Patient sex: F
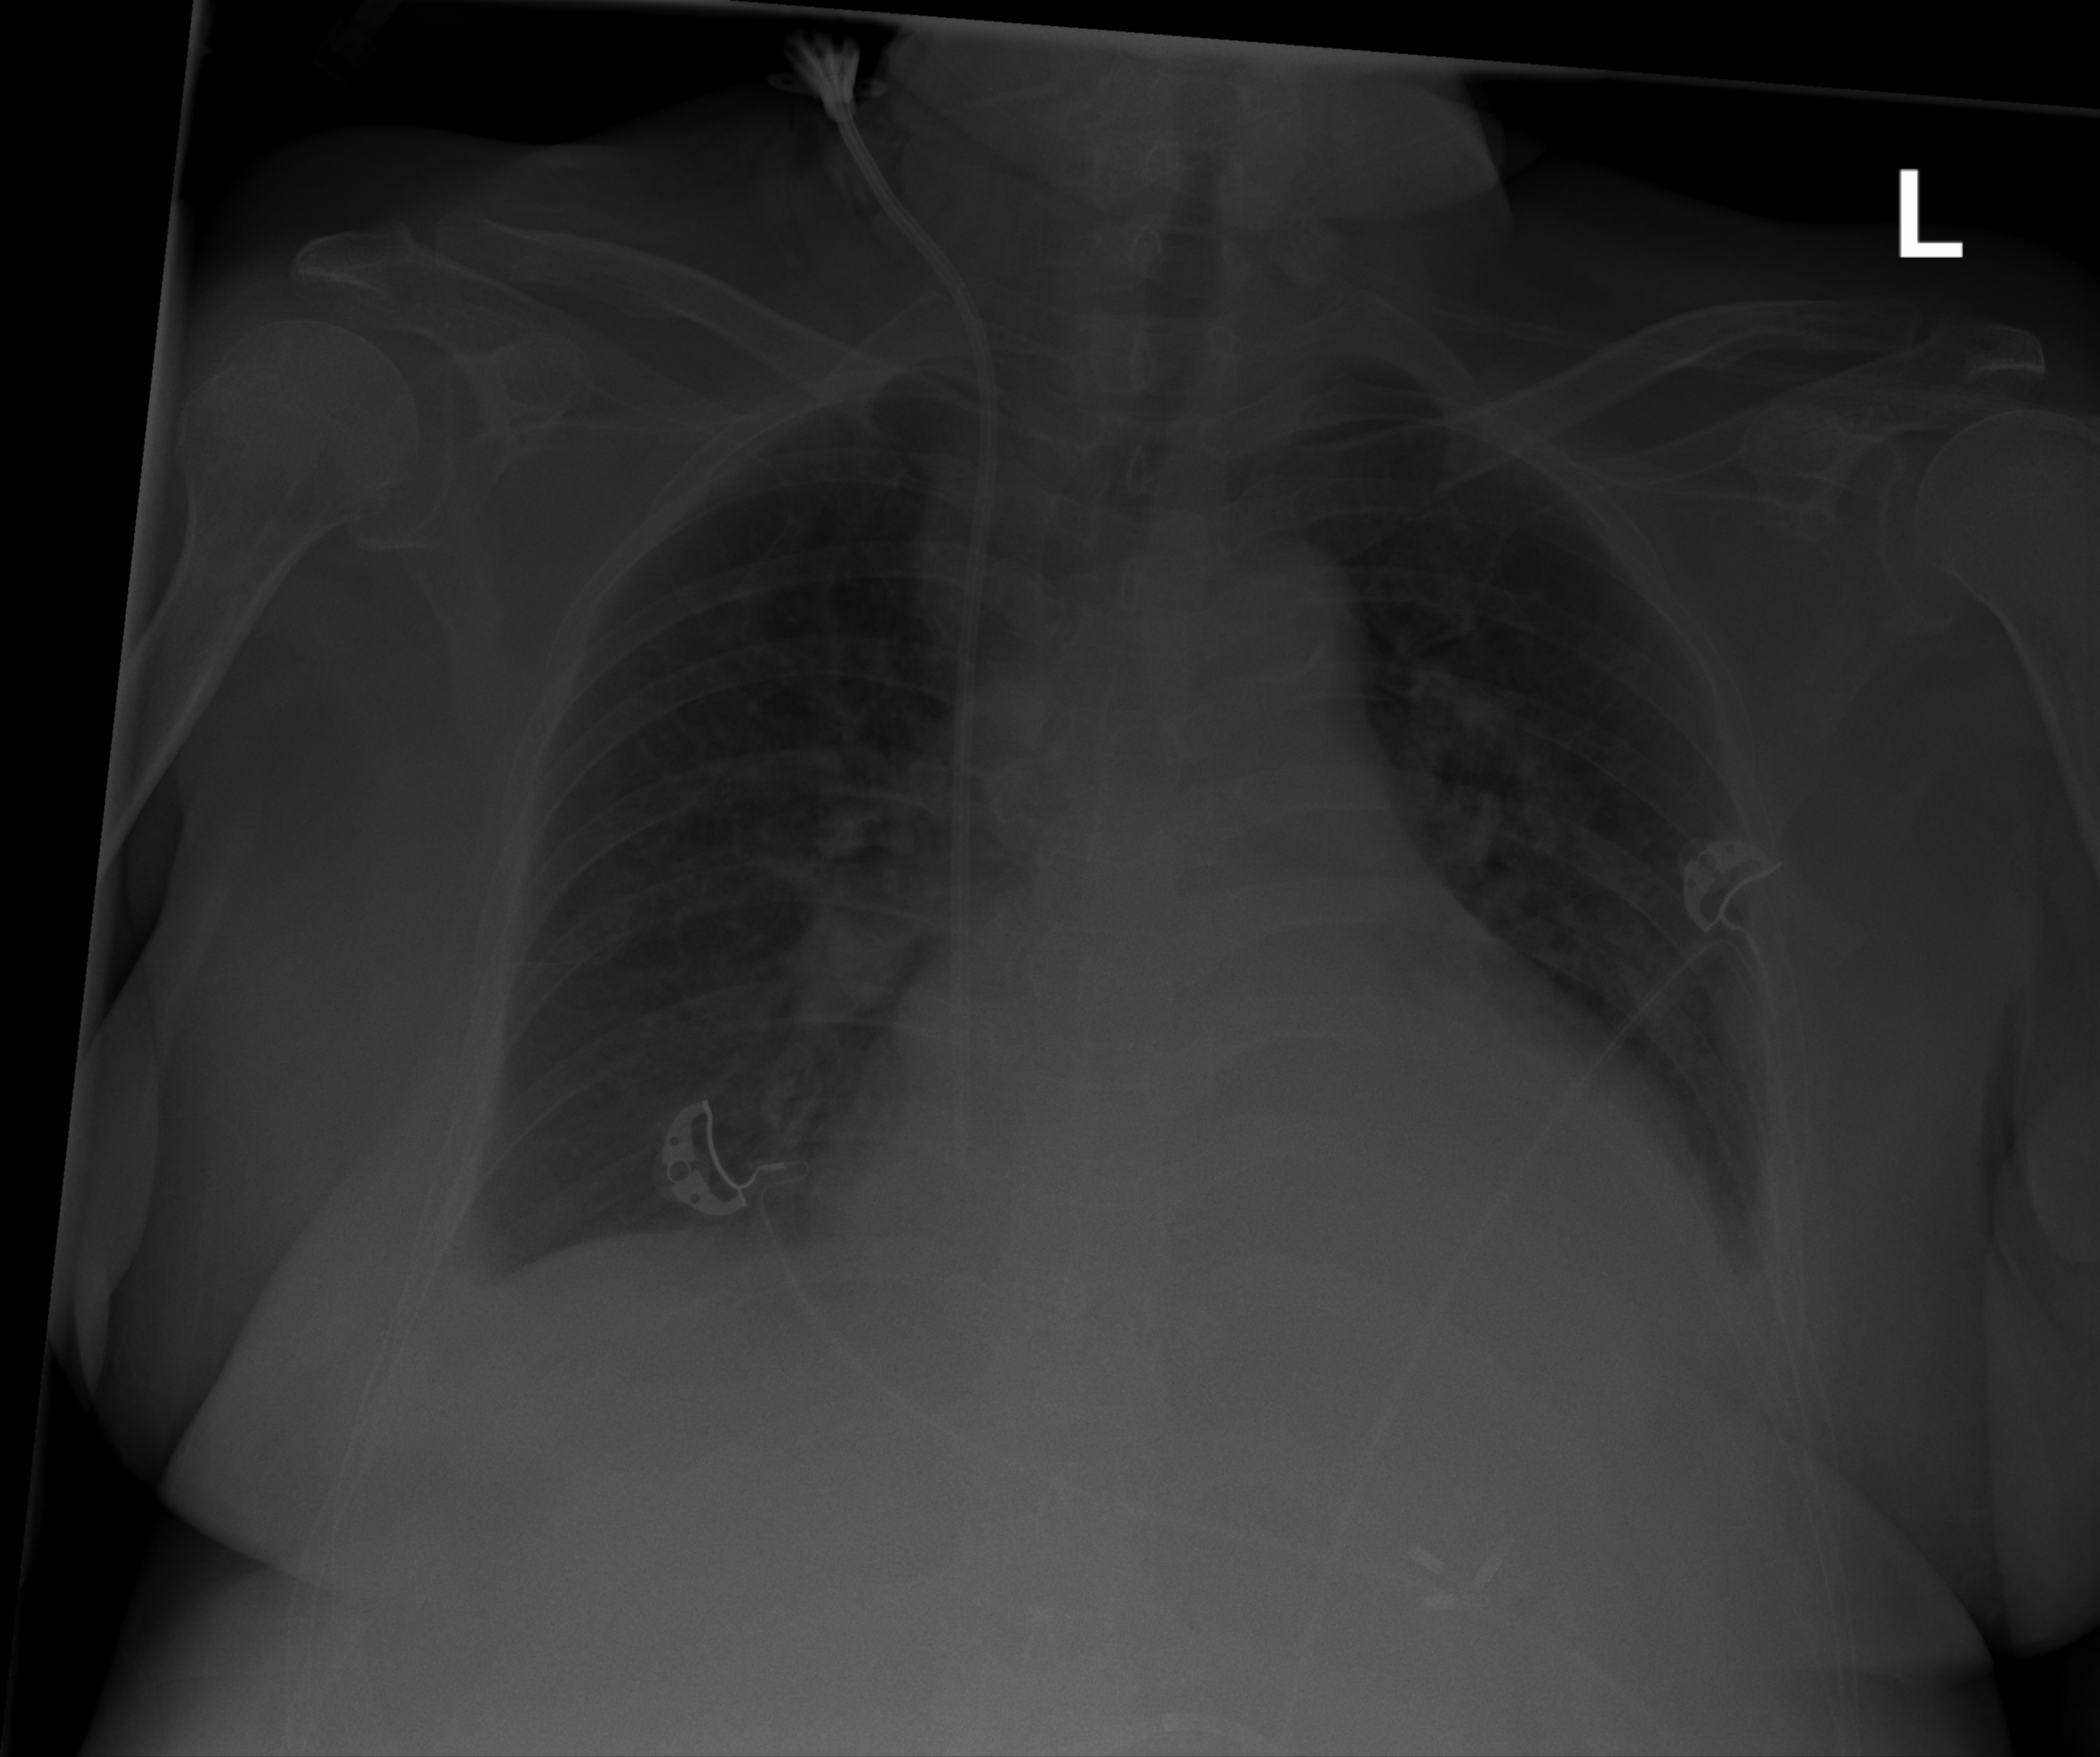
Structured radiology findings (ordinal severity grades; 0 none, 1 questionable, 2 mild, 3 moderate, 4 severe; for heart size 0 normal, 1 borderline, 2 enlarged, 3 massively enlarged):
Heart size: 3
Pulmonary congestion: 2
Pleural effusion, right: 2
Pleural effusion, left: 2
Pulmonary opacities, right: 0
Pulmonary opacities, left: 2
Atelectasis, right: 2
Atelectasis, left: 2